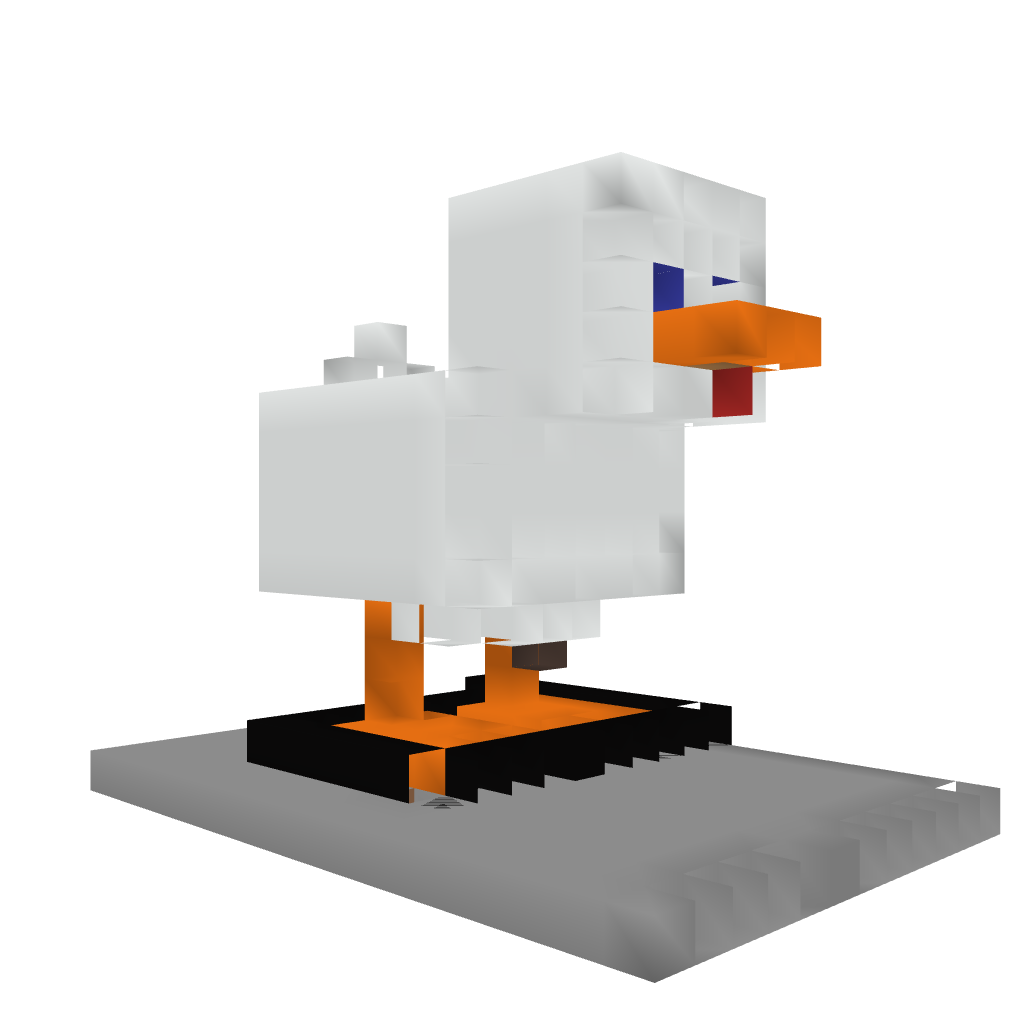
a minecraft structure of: Giant egg-laying chicken #1